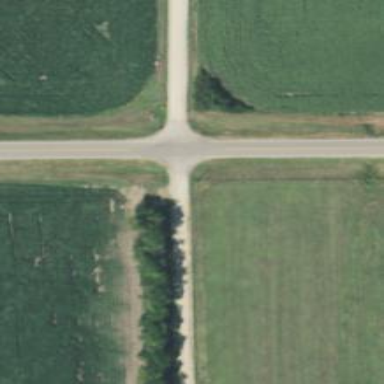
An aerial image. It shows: Road with stop sign.